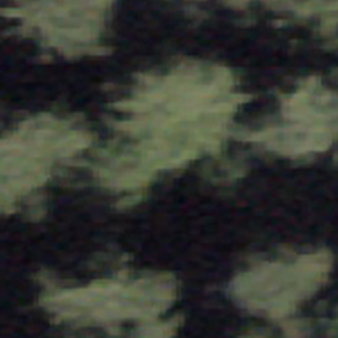
Label: other